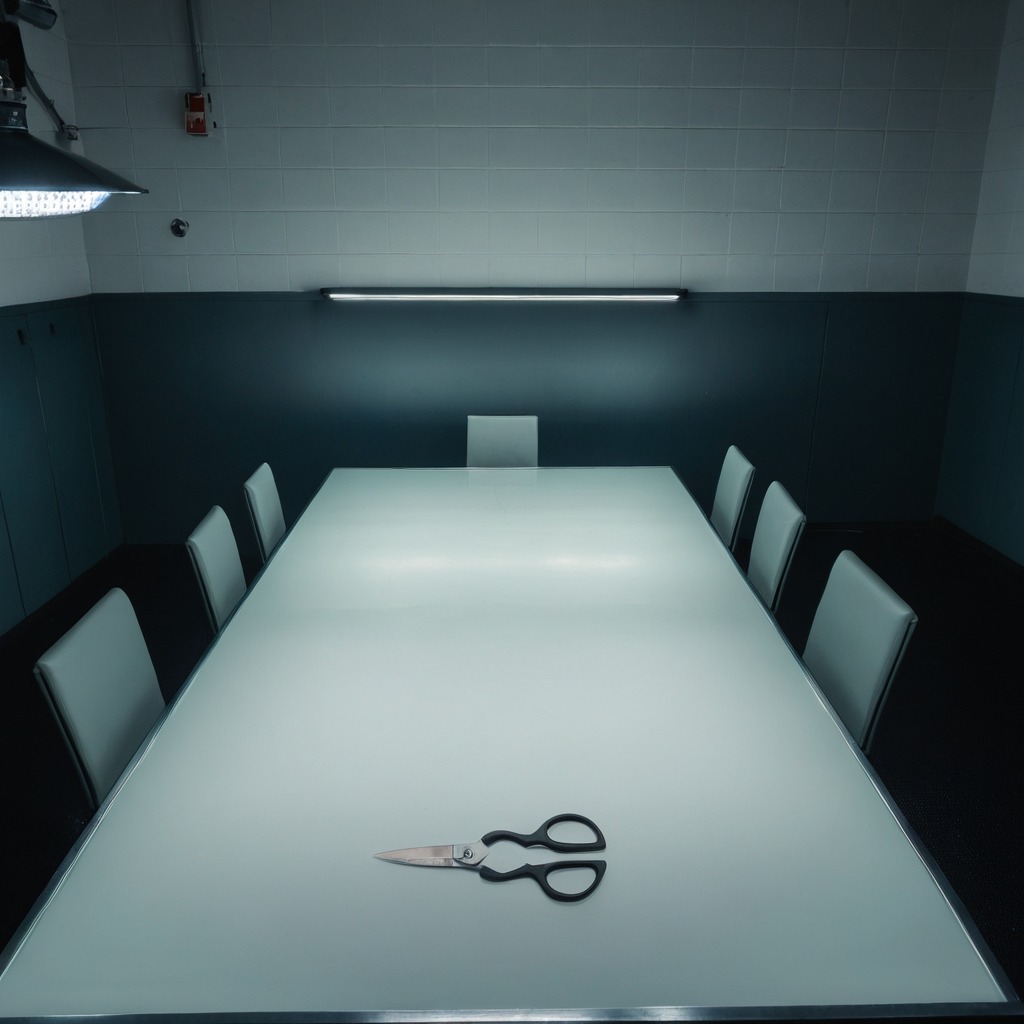
A scissor lying on a clean empty table in a railway signal maintenance room lit by harsh overhead fluorescents photorealistic surface textures crisp shadows high dynamic range